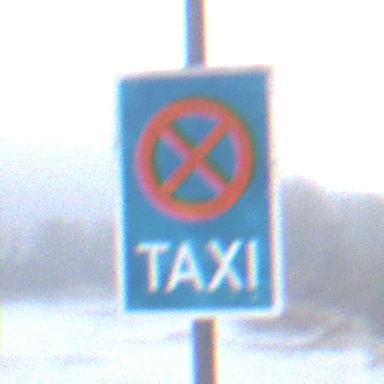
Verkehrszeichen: Taxenstand
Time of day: MorningAfternoon
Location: Outdoor (Suburban)
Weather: Overcast
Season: NotSpecified
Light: Natural